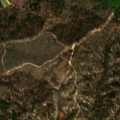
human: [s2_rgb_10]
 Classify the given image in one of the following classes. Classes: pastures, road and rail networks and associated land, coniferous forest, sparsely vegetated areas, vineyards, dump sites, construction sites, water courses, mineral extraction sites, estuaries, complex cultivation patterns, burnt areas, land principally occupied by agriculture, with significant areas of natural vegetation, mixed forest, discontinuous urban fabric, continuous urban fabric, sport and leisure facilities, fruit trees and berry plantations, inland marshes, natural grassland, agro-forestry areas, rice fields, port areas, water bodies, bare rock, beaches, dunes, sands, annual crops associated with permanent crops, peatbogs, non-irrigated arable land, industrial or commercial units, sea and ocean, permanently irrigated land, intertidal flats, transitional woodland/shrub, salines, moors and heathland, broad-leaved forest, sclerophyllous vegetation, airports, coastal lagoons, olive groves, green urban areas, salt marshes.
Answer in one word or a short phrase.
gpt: agro-forestry areas, broad-leaved forest, transitional woodland/shrub